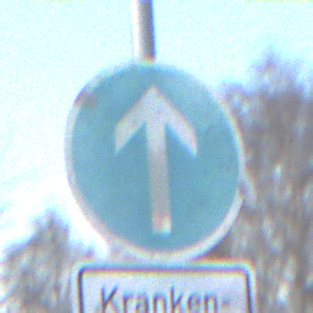
Verkehrszeichen: VorgeschriebeneFahrtrichtungGeradeaus
Zusatzzeichen unten: BesondereFahrzeugeUndTransportgueter4
Umgebung: Outdoor, Suburban
Tageszeit: SunriseSunset
Wetter: PartlyCloudy
Licht: Natural
Jahreszeit: Winter
Kontrast: MediumContrast